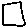
Label: square